Question: When Browsing an MS OLAP cube in SQL Server Management Studio I'm able to click on the change user button to change the user that I view the cube as. This let me test security access to various parts of the data.

I was wondering if it's possible to do this in the connection string also? As far as I understand it I can change the property in the connection string, but as the data is locked from particular person's perspective this doesn't help. Also the cube uses windows security so a specific user and password combo aren't going to help either.
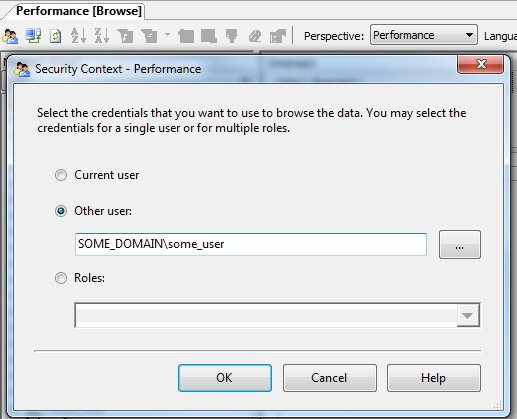
Answer: Yes, through the following property in your connection string:
'''
EffectiveUserName=DOMAIN\UserName
'''
.